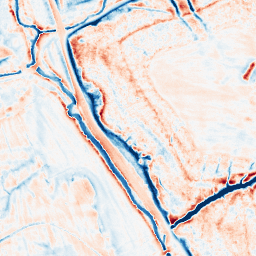
Category: edge_preserving
Decomposition family: anisotropic_diffusion
Decomposition parameters: iterations: 50
kappa: 30
gamma: 0.15
Upsampling method: edge_directed
Upsampling parameters: scale: 2
Upsampling scale: 2